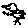
Label: bird